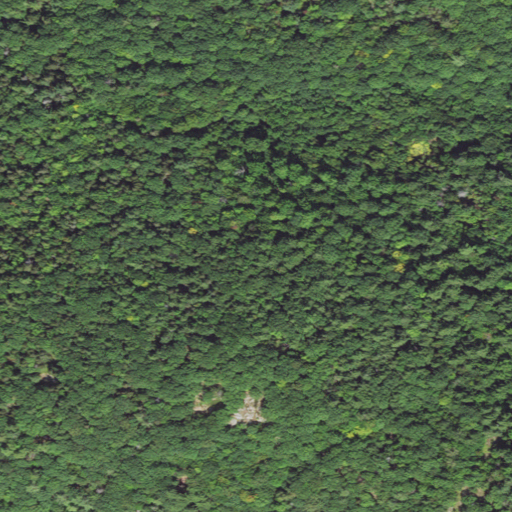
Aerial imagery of mountain in New Hampshire named Durgin Hill containing deciduous forest, evergreen forest, and mixed forest